Question: I want to scroll would need to add some code cause the scroll?

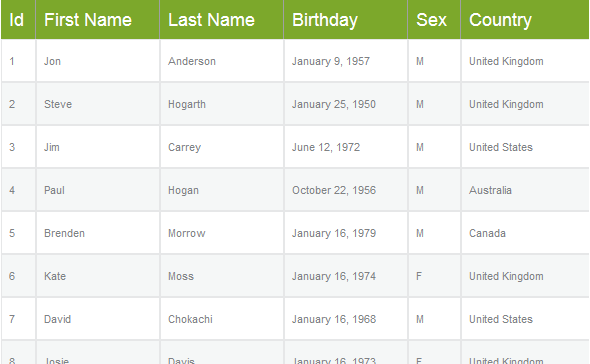
Answer: The grid module included in the ZingChart library is a read-only grid. It does not include any interactive features like scrolling.
We are working on a much more interactive grid with tons of features. Hopefully that will be available in the next few months.